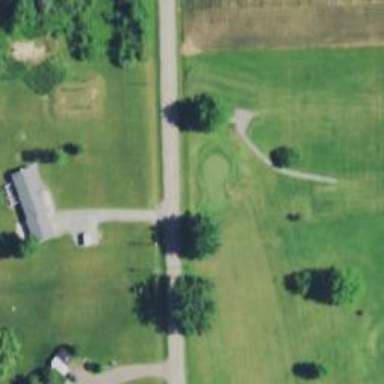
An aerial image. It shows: Path for both roads and golfers.